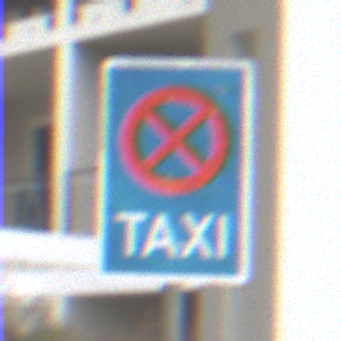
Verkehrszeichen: Taxenstand
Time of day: Midday
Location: Outdoor (Urban)
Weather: Overcast
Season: NotSpecified
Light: Natural